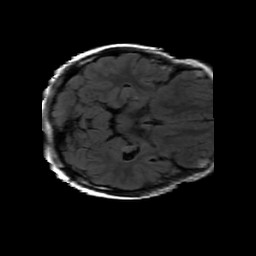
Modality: FLAIR
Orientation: axial
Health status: ill
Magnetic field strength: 3 T